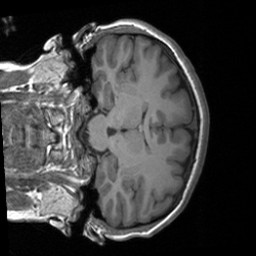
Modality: T1w
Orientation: coronal
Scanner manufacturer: siemens
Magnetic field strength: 3 T
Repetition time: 1.9 s
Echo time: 0.00226 s